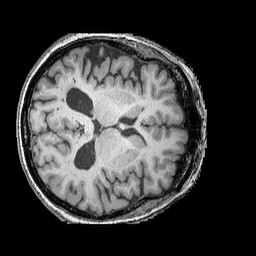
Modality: T1w
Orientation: axial
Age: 76
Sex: female
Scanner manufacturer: siemens
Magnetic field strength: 3 T
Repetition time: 2.25 s
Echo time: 0.00411 s